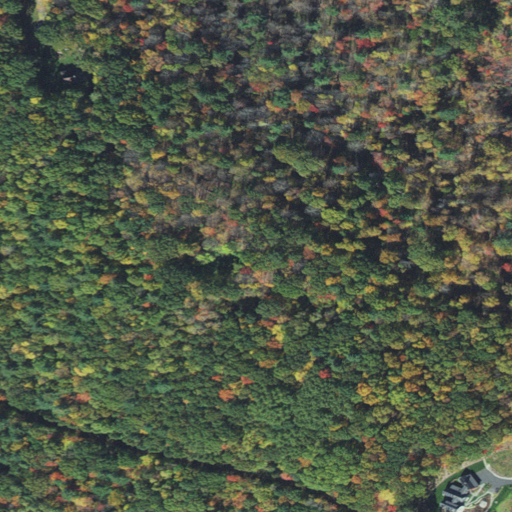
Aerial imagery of mountain in Massachusetts named Barretts Hill containing deciduous forest, woody wetlands, and open development